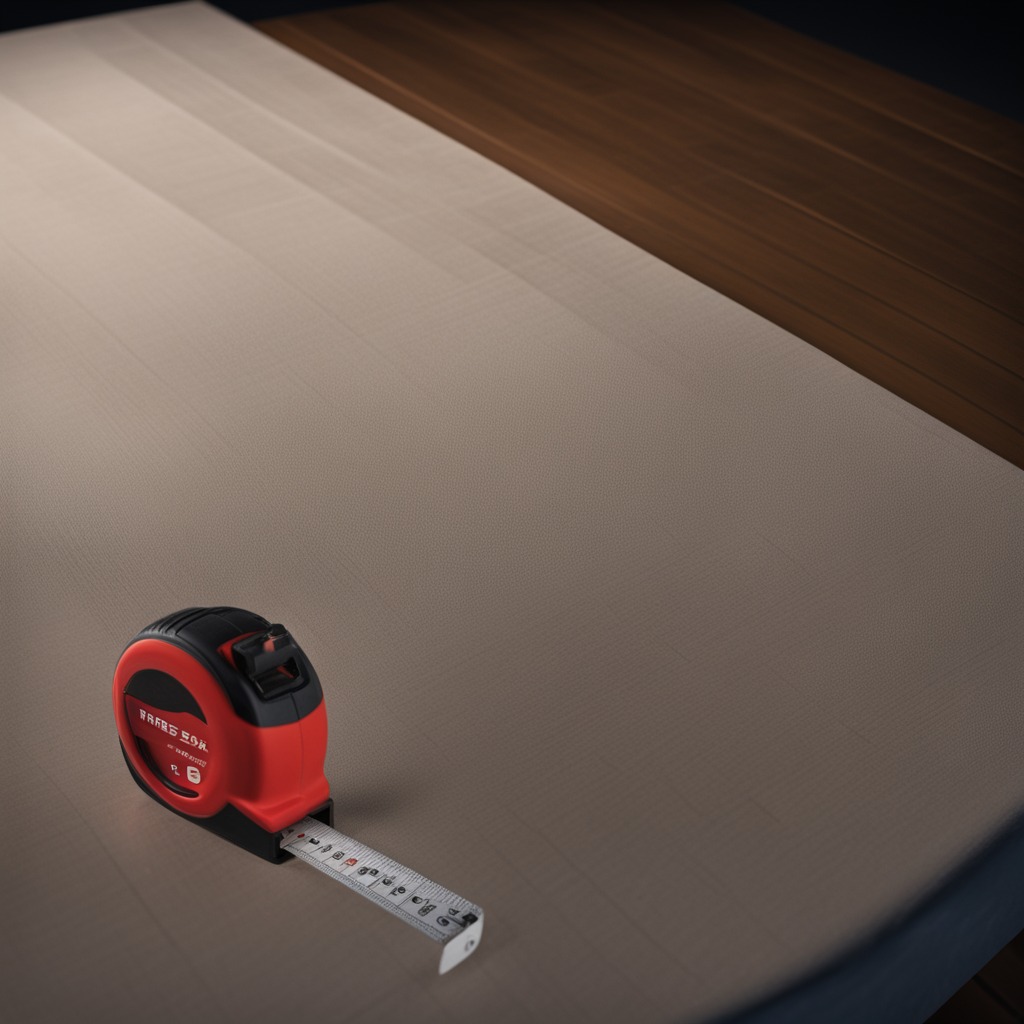
A measuring tape is lying on the wooden table.